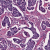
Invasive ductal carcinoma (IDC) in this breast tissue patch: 1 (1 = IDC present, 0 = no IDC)